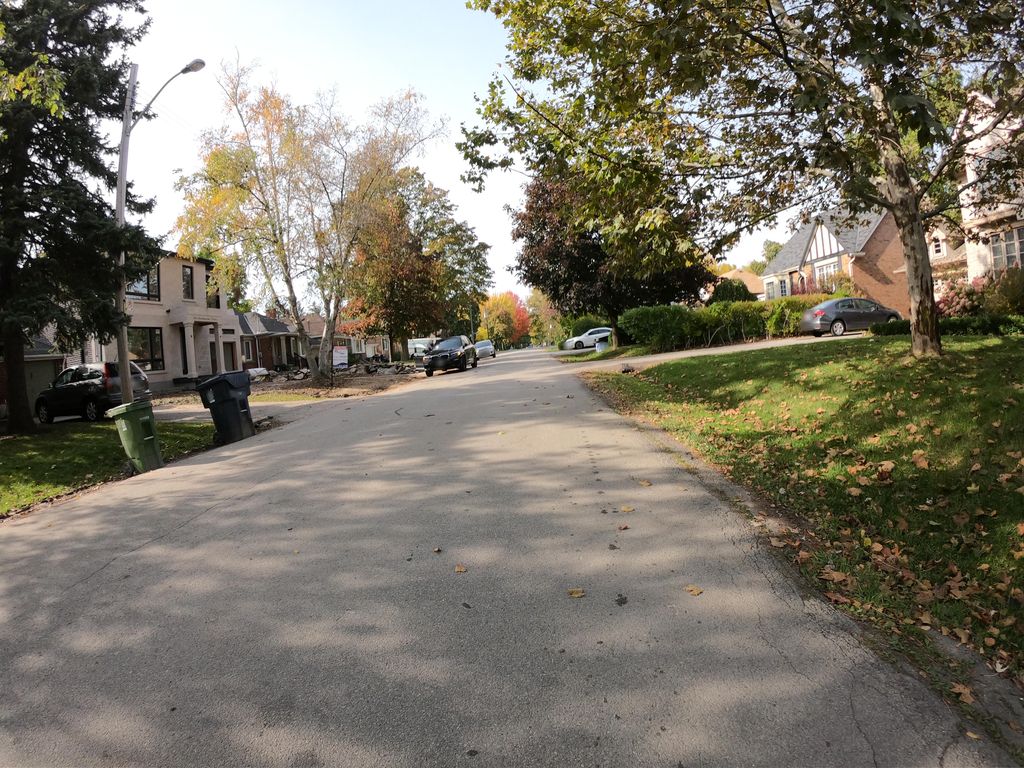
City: toronto